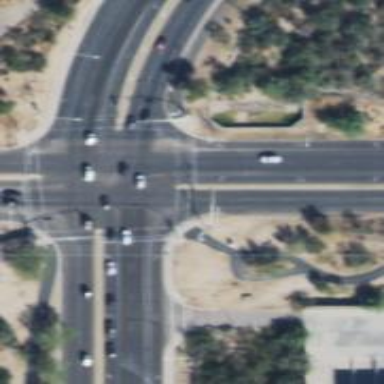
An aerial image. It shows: Marked road crossing.